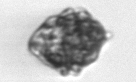
Label: Kryptoperidinium_triquetrum